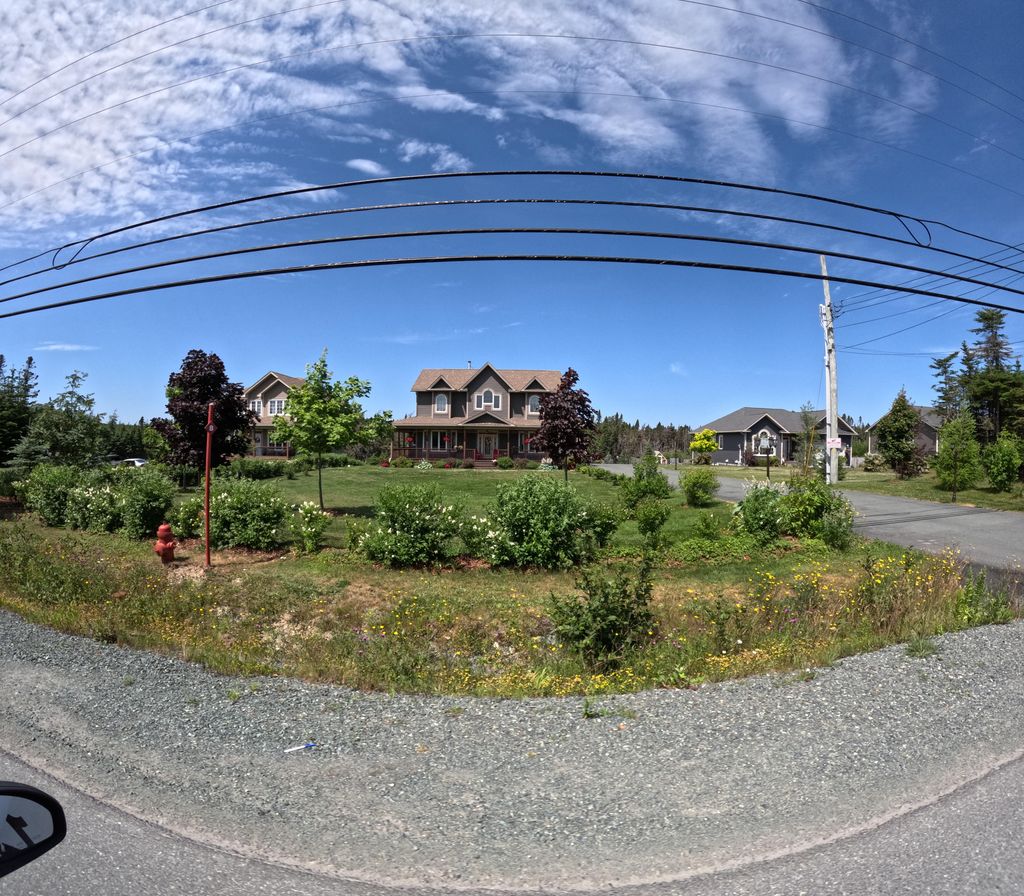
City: st_johns